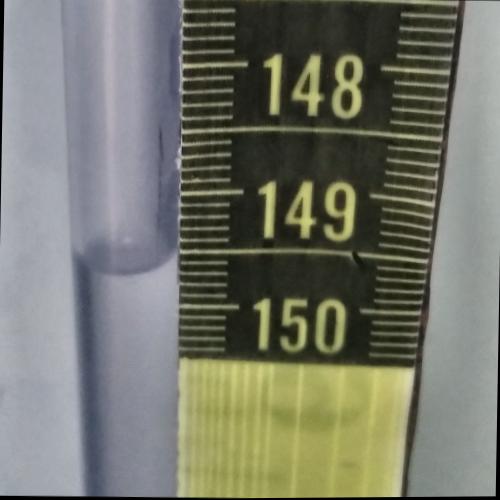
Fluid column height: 149.6 cm